Interaction volume radius: 5 \u00c5
Interaction volume height: 15 \u00c5
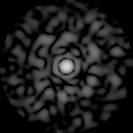
Disorder parameter: 0.8751